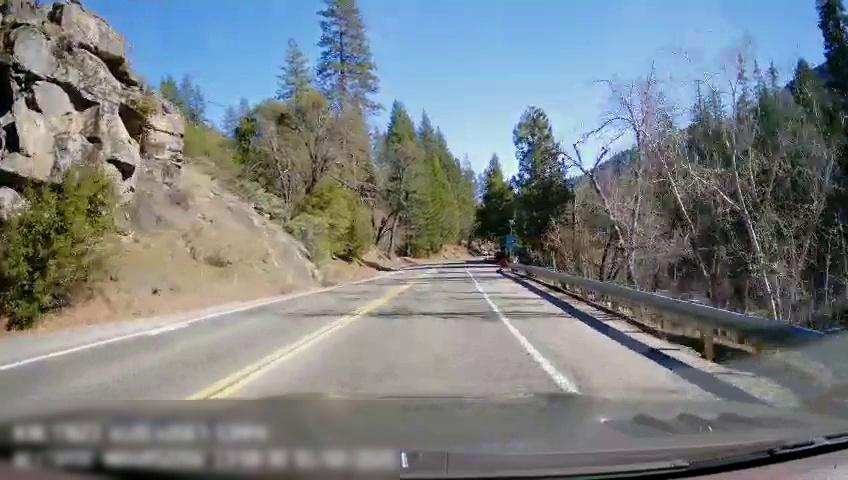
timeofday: Day
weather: Sunny
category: Drivable Space
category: Drivable Space
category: Lanes | Opposite Lane
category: Lanes | Current Lane
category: Lanes | Opposite Lane
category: Lanes | Current Lane
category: Traffic | Signs